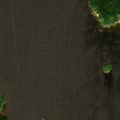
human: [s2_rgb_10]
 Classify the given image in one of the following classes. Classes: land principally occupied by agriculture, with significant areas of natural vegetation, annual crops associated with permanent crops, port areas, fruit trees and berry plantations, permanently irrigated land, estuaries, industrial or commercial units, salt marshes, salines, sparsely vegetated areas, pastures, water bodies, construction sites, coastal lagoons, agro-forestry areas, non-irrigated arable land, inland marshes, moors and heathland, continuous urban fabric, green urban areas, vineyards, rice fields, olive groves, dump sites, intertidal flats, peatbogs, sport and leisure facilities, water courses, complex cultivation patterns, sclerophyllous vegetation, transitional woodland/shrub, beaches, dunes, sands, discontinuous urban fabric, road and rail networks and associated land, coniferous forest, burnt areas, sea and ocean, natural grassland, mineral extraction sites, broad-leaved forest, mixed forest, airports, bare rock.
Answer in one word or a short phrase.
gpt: coniferous forest, mixed forest, sea and ocean